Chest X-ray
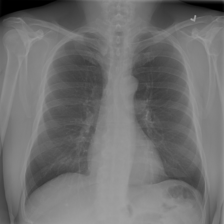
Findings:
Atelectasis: negative
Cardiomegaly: negative
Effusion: negative
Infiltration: negative
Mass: negative
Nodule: negative
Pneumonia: negative
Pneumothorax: negative
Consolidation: negative
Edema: negative
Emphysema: negative
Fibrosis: negative
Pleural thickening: negative
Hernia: negative